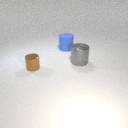
large blue rubber cylinder to the left of large gray metal cylinder